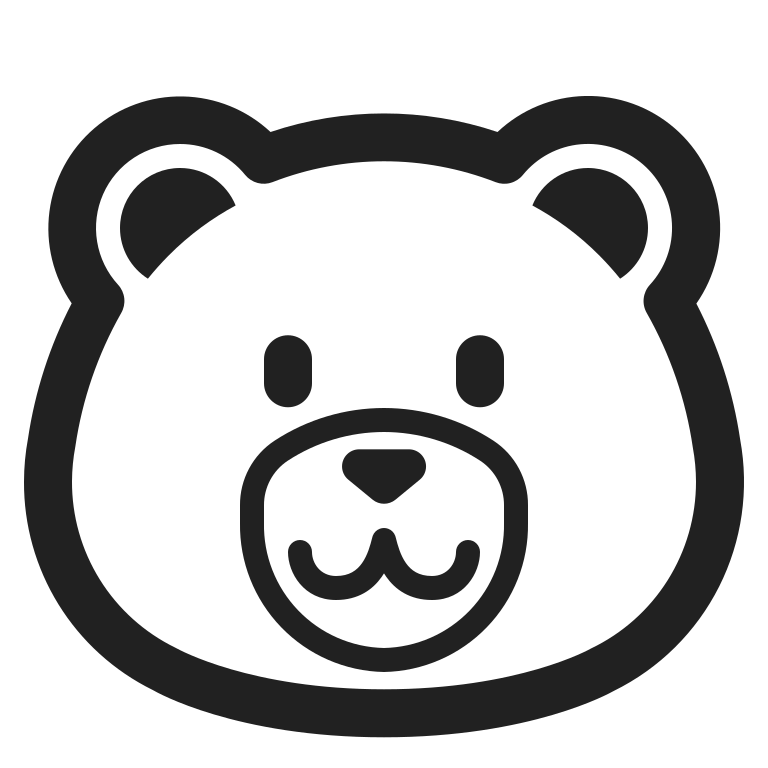
polar bear high contrast